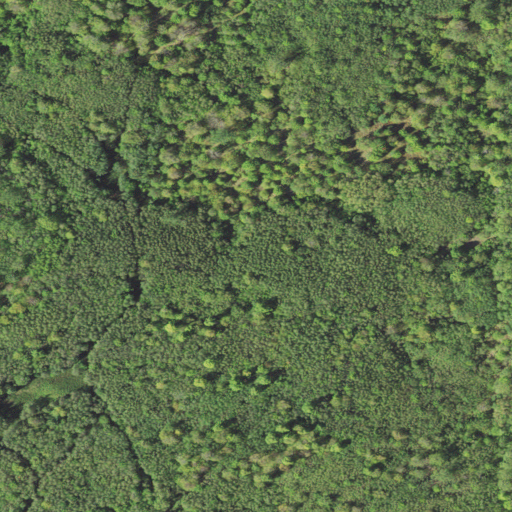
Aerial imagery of mountain in Michigan named Murray Hill containing deciduous forest and mixed forest